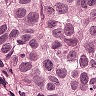
Metastatic tissue present: yes